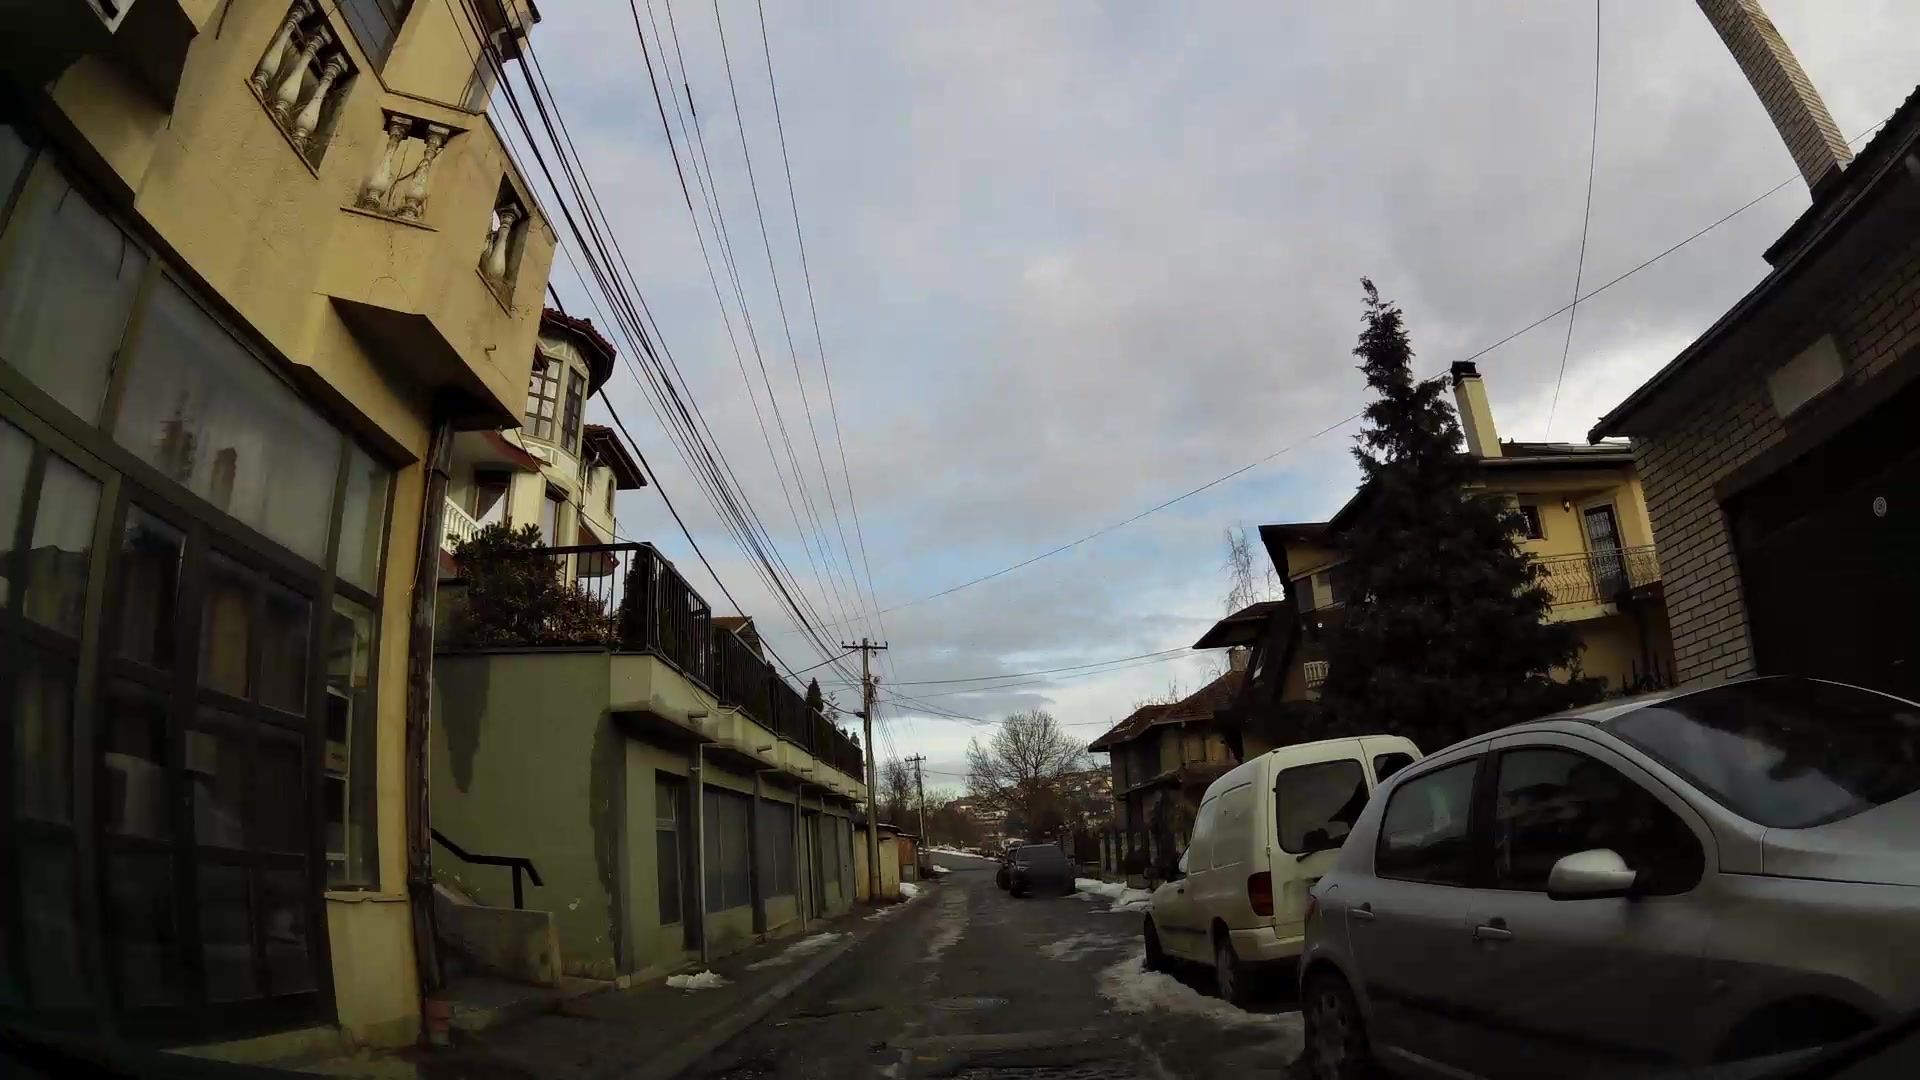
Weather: snowy
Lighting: day
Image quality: good
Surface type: driving surface
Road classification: steps
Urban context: urban centre
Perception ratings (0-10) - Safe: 3.01, Lively: 7, Beautiful: 4.19, Boring: 3.62, Depressing: 2.61, Wealthy: 2.64